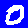
Digit: 0